Chest X-ray. View position: PA
Patient age: 57
Patient sex: M
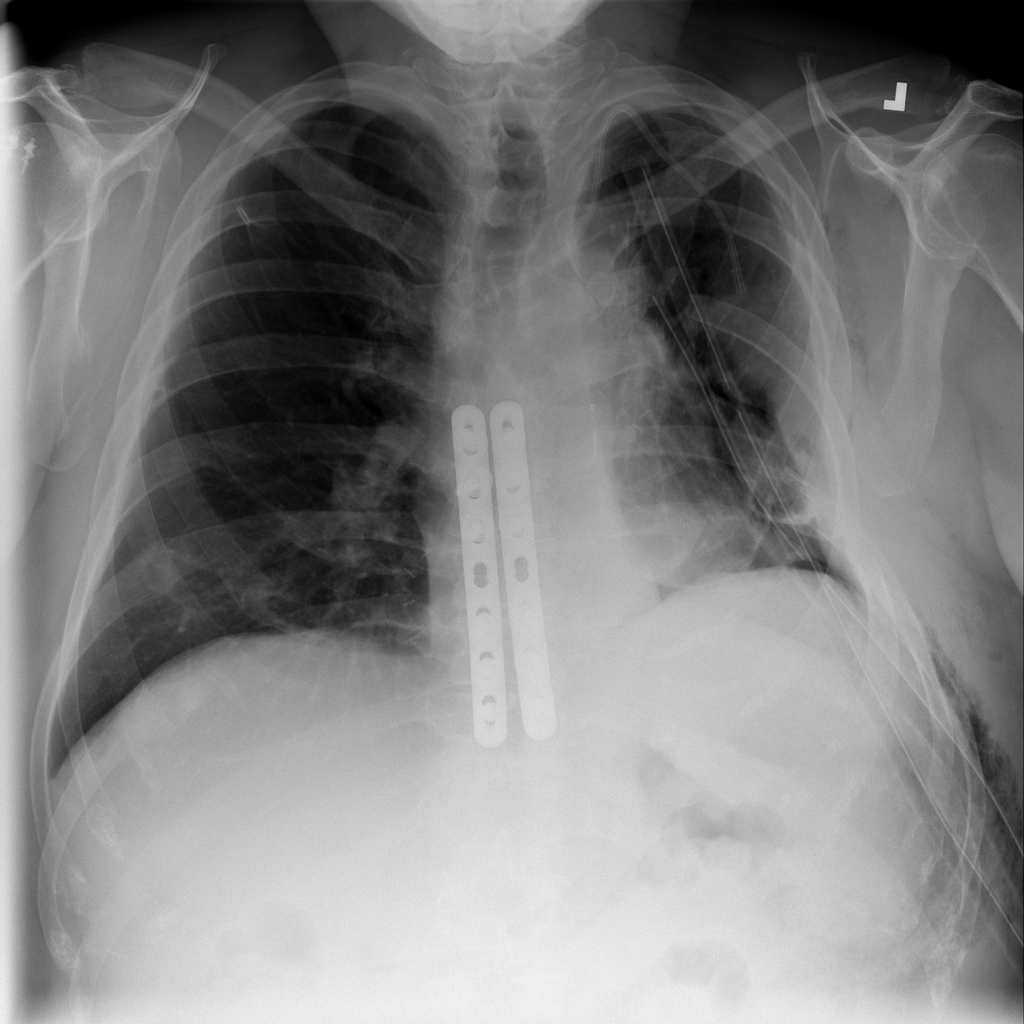
Finding: Pneumothorax